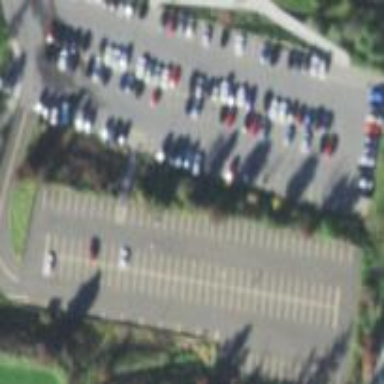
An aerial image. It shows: Parking area with surface.